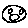
Label: moon